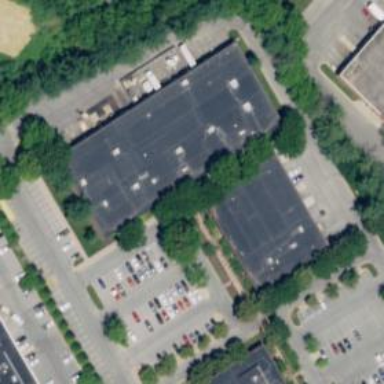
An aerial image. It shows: Commercial building.